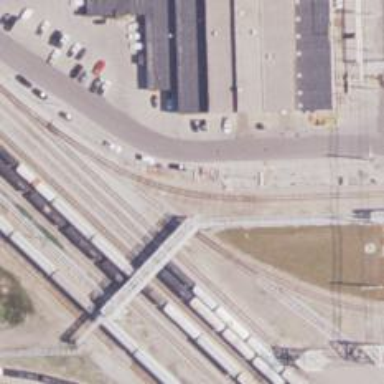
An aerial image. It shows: Rail spur service.